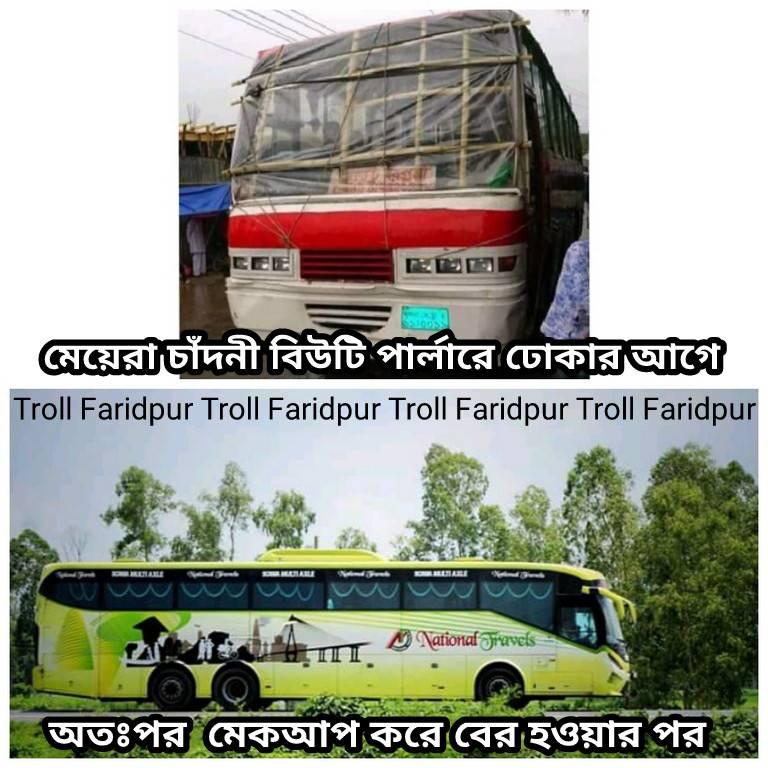
Caption: মেয়েরা চাদনী বিউটি পার্লারে ঢোকার আগে      অতঃপর  মেকআপ করে বের হওয়ার পর
Label: non-hate